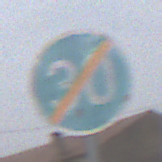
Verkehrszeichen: EndeMindestgeschwindigkeit
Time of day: Midday
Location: Outdoor (Suburban)
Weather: Overcast
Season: NotSpecified
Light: Natural